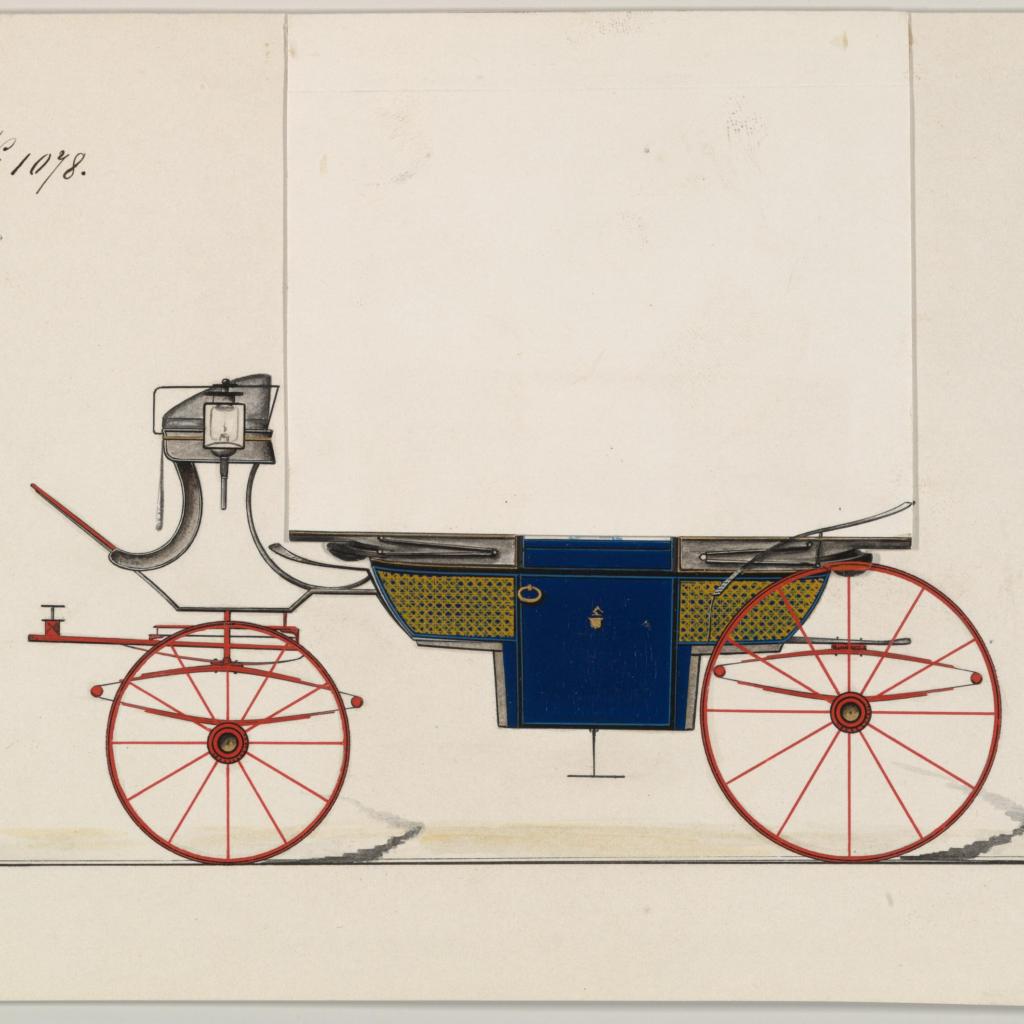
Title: Design for Landau, no. 1078
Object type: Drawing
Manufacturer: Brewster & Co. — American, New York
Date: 1850–70
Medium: Pen and black inl, watercolor and gouache with gum arabic and metallic ink
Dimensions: sheet: 6 3/16 x 9 3/8 in. (15.7 x 23.8 cm)
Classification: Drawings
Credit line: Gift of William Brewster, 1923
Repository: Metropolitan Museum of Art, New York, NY